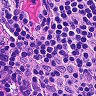
Metastatic tissue present: no